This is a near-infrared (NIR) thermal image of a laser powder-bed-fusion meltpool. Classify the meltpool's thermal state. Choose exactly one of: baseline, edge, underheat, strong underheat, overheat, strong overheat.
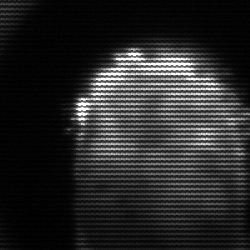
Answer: baseline